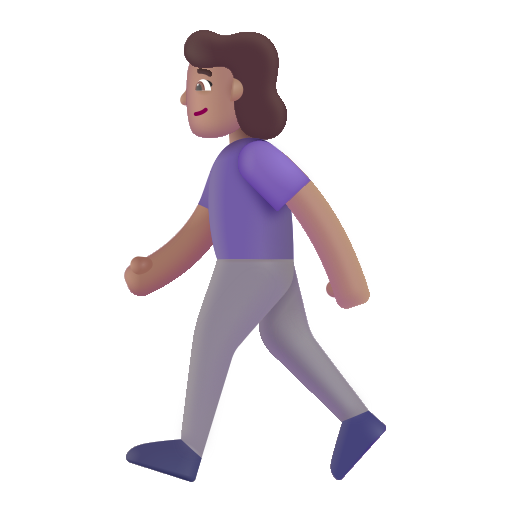
woman walking color